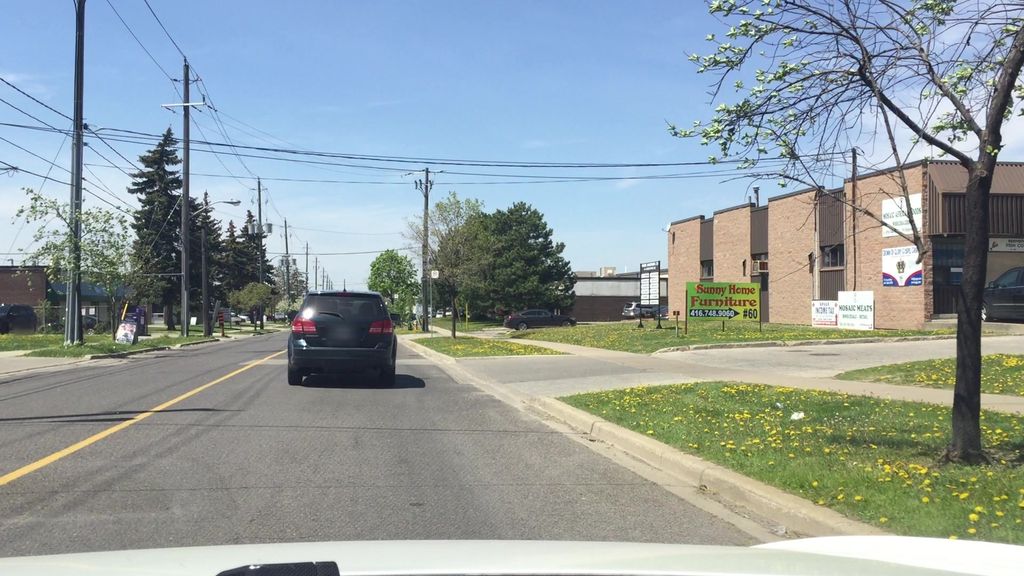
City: toronto